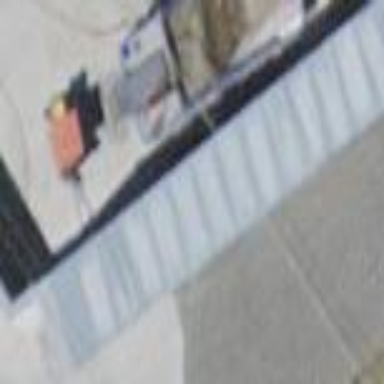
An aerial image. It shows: Solar power generator.